Question: Following Situation: I have a J(X)Table with RowHeader (As guidline I used one of Rob Camicks great <URL>. All worked as expected.

By requirement the data I receive from server already contains a tablerownumber, which I have to show in the rowheader and the data should be filterable. So I extended the example, and I added a filter. When I filtered the view I saw gaps in my row numbers (for example: 1, 3, 6,..), which is the desired effect.
To be able to filter and sort the table by my own tablerow, I added a <URL>. And here I started to get confused. The Example uses the same TableModel and SelectionModel for mainTable and rowHeaderTable:
'''
setModel( main.getModel() );
setSelectionModel( main.getSelectionModel() );
'''
This is great, since I don't have to synchronize them. But concerning 'TableRowSorter' I suddenly wasn't sure, if I also can or even have to use the same 'TableRowSorter'-Instance or if I have to create a 'TableRowSorter' for each table. First I added the same to both Tables, since this seemed practically, but then I got 'IndexOutOfBound-Exceptions' in many cases. After some digging I found out that this is because the 'TableRowSorter' gets updated twice at each 'TableModelEvent', because each table (RowHeader and MainTable) notifies the 'TableRowSorter' about tablechanges on its own.
Now I am not sure which the right way to go is. Following solutions came into my mind: Should I add a second TableRowSorter (one for each table) and synchronize these, or should I wrap the TableModel within the RowHeaderTable and let it not fireing any Events? Or maybe I should create my own kind of RowHeaderTable which doesn't notify Sorters about changes at all?
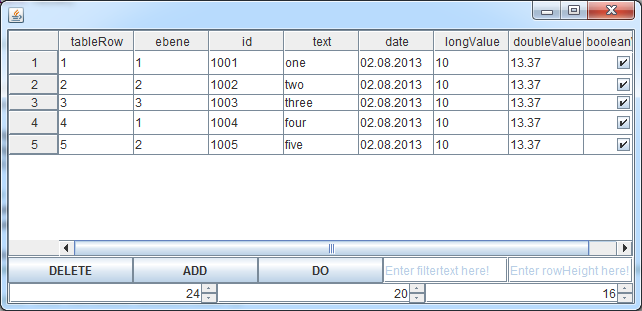
Answer: Here's a quick (beware: not formally tested! the usage example works fine, though) implementation of a wrapping RowSorter.
- - -
It's client's responsibility to keep it in synch with the rowSorter used in the main table
Usage example (in terms of SwingX test infrastructure and with SwingX sortController/table):
'''
public void interactiveRowSorterWrapperSharedXTable() {
final DefaultTableModel tableModel = new DefaultTableModel(list.getElementCount(), 2) {
@Override
public Class<?> getColumnClass(int columnIndex) {
return Integer.class;
}
};
for (int i = 0; i < tableModel.getRowCount(); i++) {
tableModel.setValueAt(i, i, 0);
tableModel.setValueAt(tableModel.getRowCount() - i, i, 1);
}
final JXTable master = new JXTable(tableModel);
final TableSortController<TableModel> rowSorter = (TableSortController<TableModel>) master.getRowSorter();
master.removeColumn(master.getColumn(0));
final JXTable rowHeader = new JXTable(master.getModel());
rowHeader.setAutoCreateRowSorter(false);
rowHeader.removeColumn(rowHeader.getColumn(1));
rowHeader.setRowSorter(new RowSorterWrapper<TableModel>(rowSorter));
rowHeader.setSelectionModel(master.getSelectionModel());
// need to disable selection update on one of the table's
// otherwise the selection is not kept in model coordinates
rowHeader.setUpdateSelectionOnSort(false);
JScrollPane scrollPane = new JScrollPane(master);
scrollPane.setRowHeaderView(rowHeader);
JXFrame frame = showInFrame(scrollPane, "xtables (wrapped sortController): shared model/selection");
Action fireAllChanged = new AbstractAction("fireDataChanged") {
@Override
public void actionPerformed(ActionEvent e) {
tableModel.fireTableDataChanged();
}
};
addAction(frame, fireAllChanged);
Action removeFirst = new AbstractAction("remove firstM") {
@Override
public void actionPerformed(ActionEvent e) {
tableModel.removeRow(0);
}
};
addAction(frame, removeFirst);
Action removeLast = new AbstractAction("remove lastM") {
@Override
public void actionPerformed(ActionEvent e) {
tableModel.removeRow(tableModel.getRowCount() - 1);
}
};
addAction(frame, removeLast);
Action filter = new AbstractAction("toggle filter") {
@Override
public void actionPerformed(ActionEvent e) {
RowFilter filter = rowSorter.getRowFilter();
if (filter == null) {
rowSorter.setRowFilter(RowFilter.regexFilter("^1", 1));
} else {
rowSorter.setRowFilter(null);
}
}
};
addAction(frame, filter);
addStatusMessage(frame, "row header example with RowSorterWrapper");
show(frame);
}
'''
The RowSorterWrapper:
'''
/**
* Wrapping RowSorter for usage (f.i.) in a rowHeader.
*
* Delegates all state queries,
* does nothing on receiving notification of model changes,
* propagates rowSorterEvents from delegates.
*
* Beware: untested!
*
* @author Jeanette Winzenburg, Berlin
*/
public class RowSorterWrapper<M> extends RowSorter<M> {
private RowSorter<M> delegate;
private RowSorterListener rowSorterListener;
public RowSorterWrapper(RowSorter<M> delegate) {
this.delegate = delegate;
delegate.addRowSorterListener(getRowSorterListener());
}
/**
* Creates and returns a RowSorterListener which re-fires received
* events.
*
* @return
*/
protected RowSorterListener getRowSorterListener() {
if (rowSorterListener == null) {
RowSorterListener listener = new RowSorterListener() {
@Override
public void sorterChanged(RowSorterEvent e) {
if (RowSorterEvent.Type.SORT_ORDER_CHANGED == e.getType()) {
fireSortOrderChanged();
} else if (RowSorterEvent.Type.SORTED == e.getType()) {
fireRowSorterChanged(null); }
}
};
rowSorterListener = listener;
}
return rowSorterListener;
}
@Override
public M getModel() {
return delegate.getModel();
}
@Override
public void toggleSortOrder(int column) {
delegate.toggleSortOrder(column);
}
@Override
public int convertRowIndexToModel(int index) {
return delegate.convertRowIndexToModel(index);
}
@Override
public int convertRowIndexToView(int index) {
return delegate.convertRowIndexToView(index);
}
@Override
public void setSortKeys(List keys) {
delegate.setSortKeys(keys);
}
@Override
public List getSortKeys() {
return delegate.getSortKeys();
}
@Override
public int getViewRowCount() {
return delegate.getViewRowCount();
}
@Override
public int getModelRowCount() {
return delegate.getModelRowCount();
}
@Override
public void modelStructureChanged() {
// do nothing, all work done by delegate
}
@Override
public void allRowsChanged() {
// do nothing, all work done by delegate
}
@Override
public void rowsInserted(int firstRow, int endRow) {
// do nothing, all work done by delegate
}
@Override
public void rowsDeleted(int firstRow, int endRow) {
// do nothing, all work done by delegate
}
@Override
public void rowsUpdated(int firstRow, int endRow) {
// do nothing, all work done by delegate
}
@Override
public void rowsUpdated(int firstRow, int endRow, int column) {
// do nothing, all work done by delegate
}
}
'''